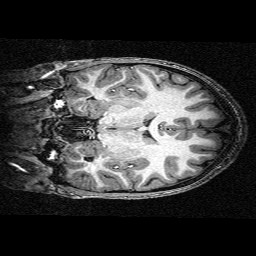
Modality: T1w
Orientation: coronal
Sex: female